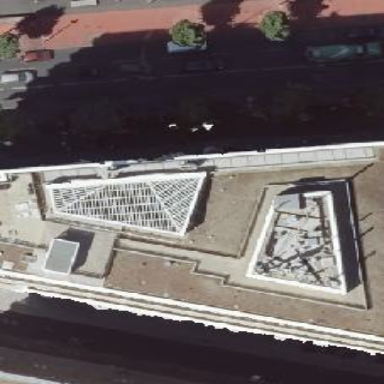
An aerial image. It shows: Building with flat grey gravel roof. The building itself is light blue in color.